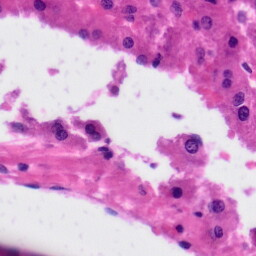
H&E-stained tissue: Liver